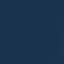
Label: SeaLake